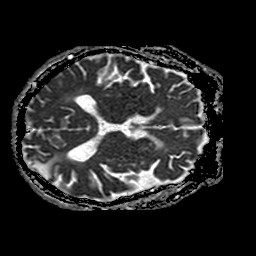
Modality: ADC
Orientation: axial
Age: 81
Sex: male
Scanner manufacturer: philips
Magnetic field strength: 1.5 T
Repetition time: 3.775 s
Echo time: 0.09565 s